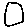
Label: square